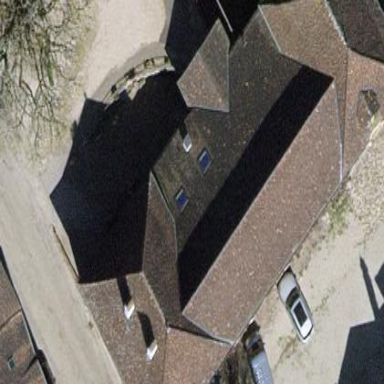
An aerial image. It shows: Farm building.